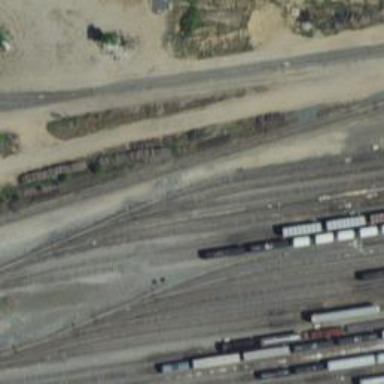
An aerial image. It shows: Railway yard used for servicing trains.